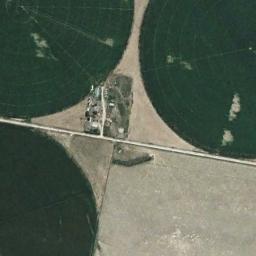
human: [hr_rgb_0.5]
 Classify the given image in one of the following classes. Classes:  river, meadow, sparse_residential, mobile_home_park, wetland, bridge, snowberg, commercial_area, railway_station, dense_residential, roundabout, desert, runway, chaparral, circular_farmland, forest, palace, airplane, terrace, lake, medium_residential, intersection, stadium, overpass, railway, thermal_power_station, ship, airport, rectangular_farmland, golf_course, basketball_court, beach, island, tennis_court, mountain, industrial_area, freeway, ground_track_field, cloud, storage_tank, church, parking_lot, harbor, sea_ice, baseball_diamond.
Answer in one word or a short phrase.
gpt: circular_farmland